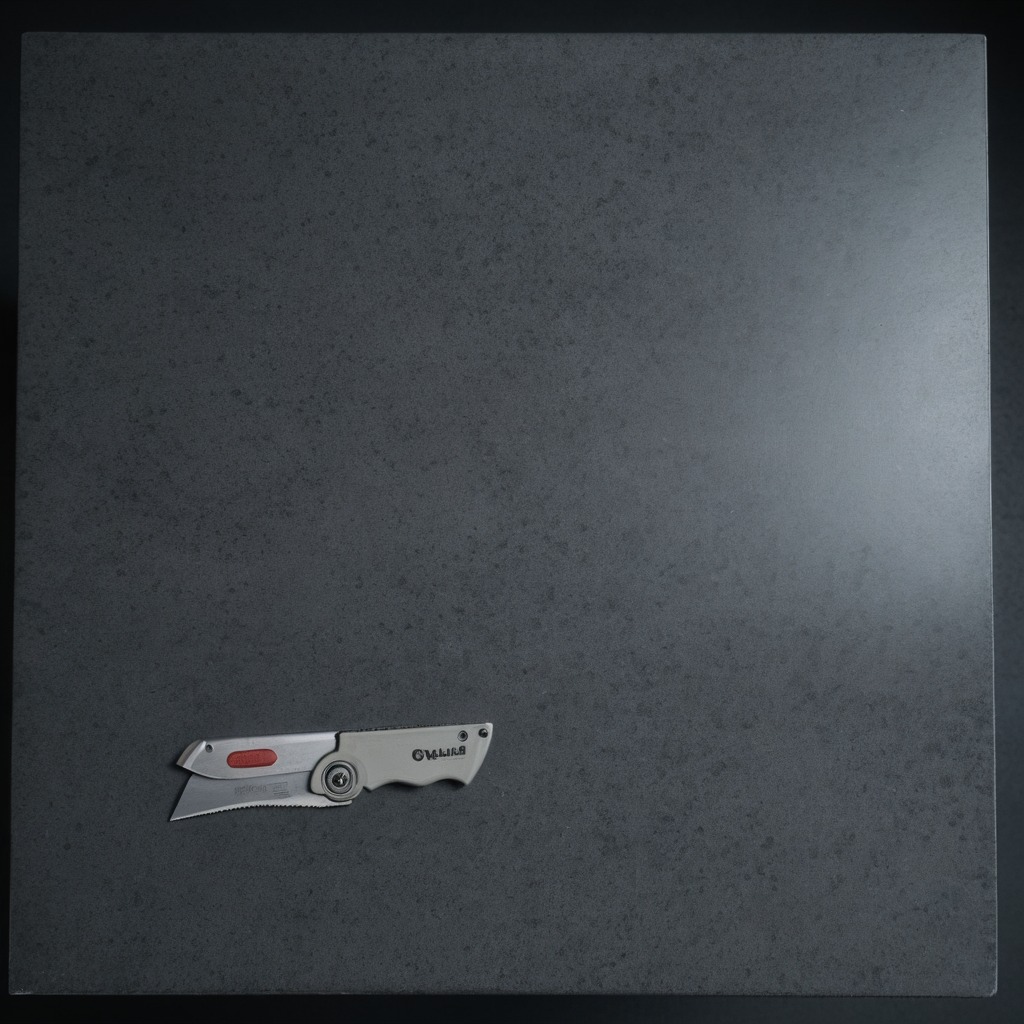
A utility knife lies on a clean granite table inside a workshop at night dim ambient light soft shadows worn but